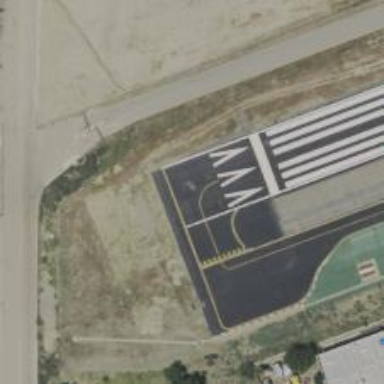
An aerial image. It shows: Displaced threshold runway at the airport.